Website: crate-barrel
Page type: billing-address
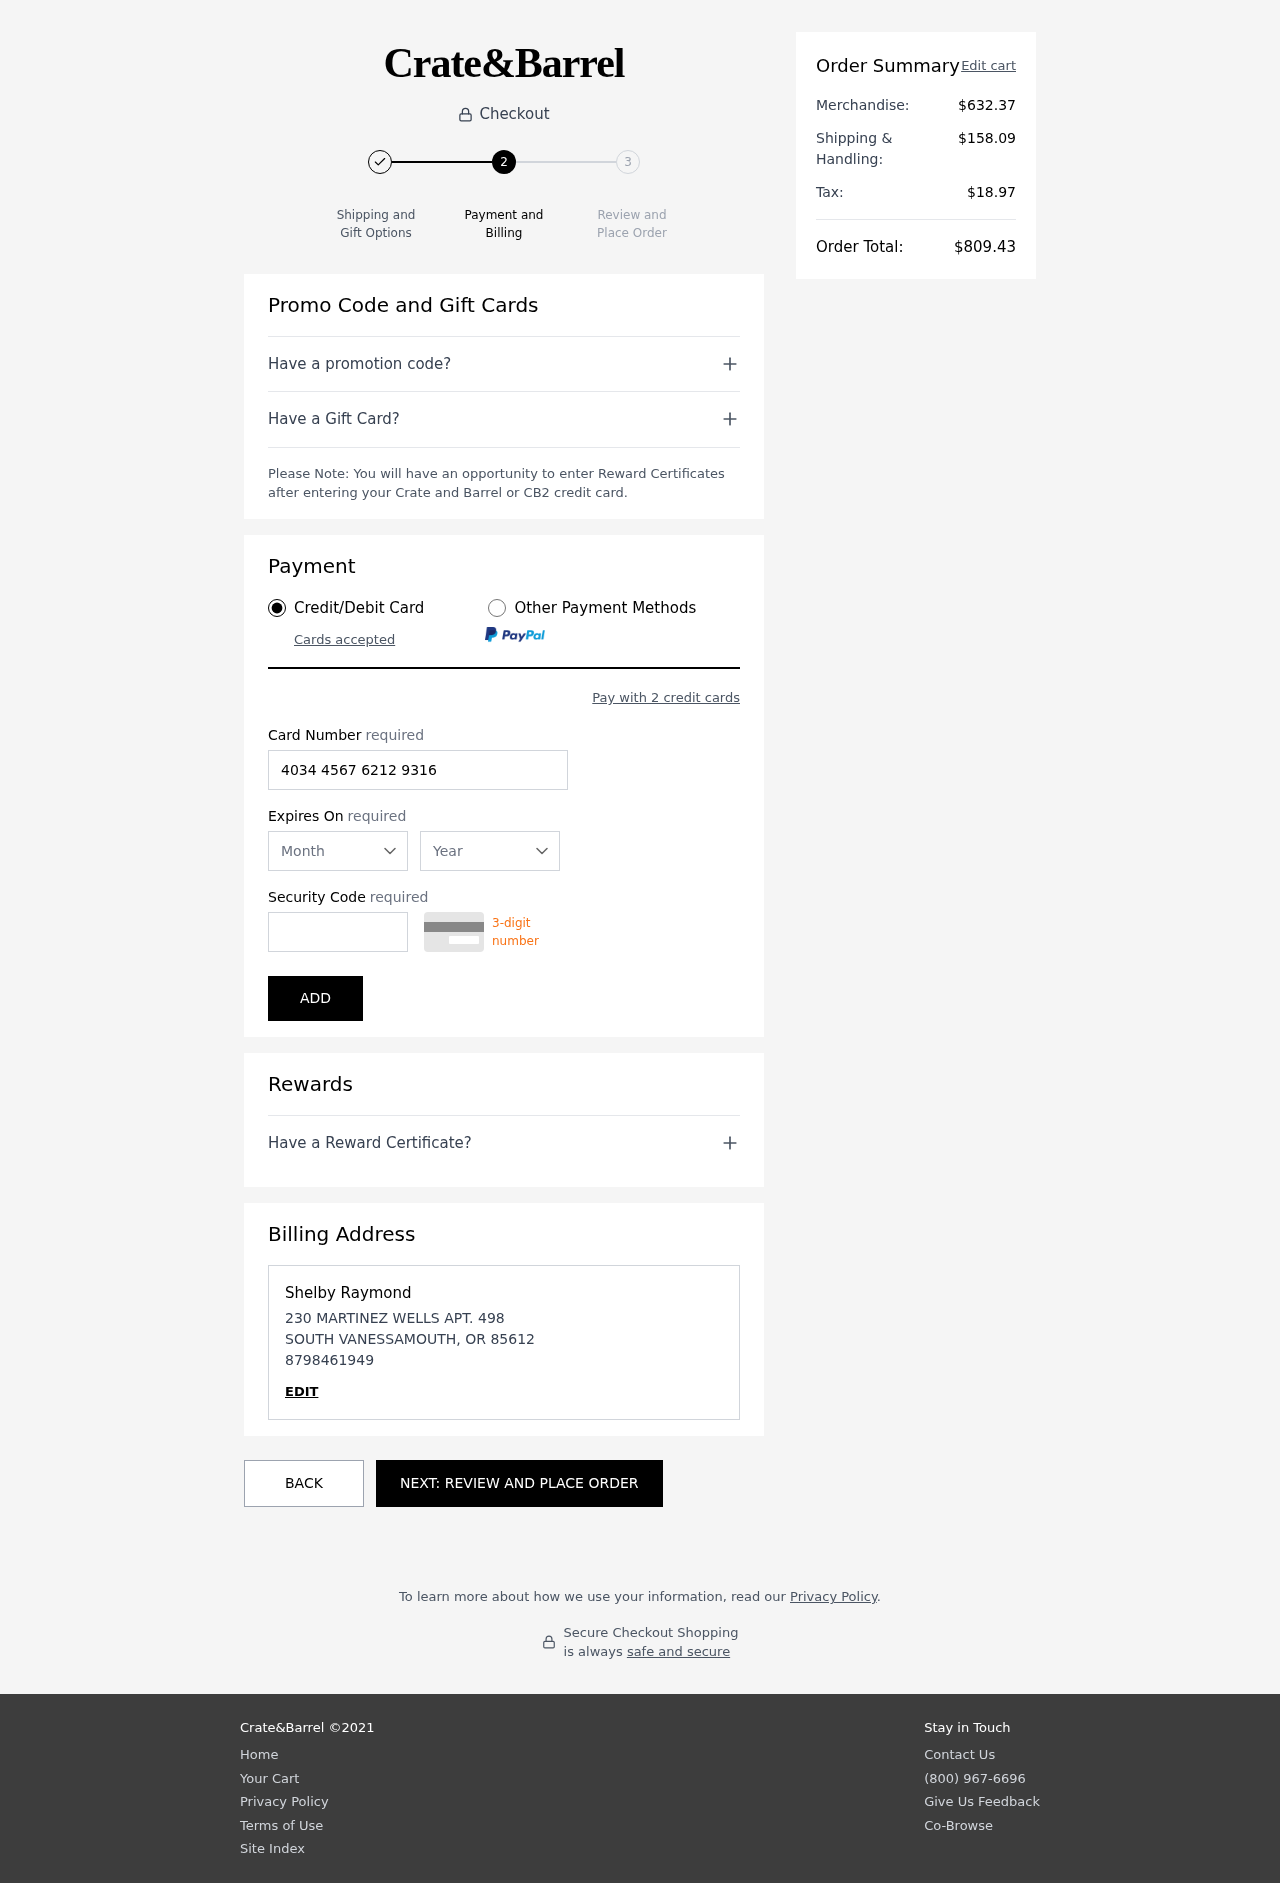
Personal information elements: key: PII_CARD_CVV
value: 831
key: PII_CARD_EXPIRY_MONTH
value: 10
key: PII_CARD_EXPIRY_YEAR
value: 29
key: PII_CARD_NUMBER
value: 4034 4567 6212 9316
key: PII_CITY
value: SOUTH VANESSAMOUTH
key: PII_FULLNAME
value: Shelby Raymond
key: PII_PHONE
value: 8798461949
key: PII_POSTCODE
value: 85612
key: PII_STATE_ABBR
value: OR
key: PII_STREET
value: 230 MARTINEZ WELLS APT. 498
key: PII_FIRSTNAME
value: Shelby
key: PII_LASTNAME
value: Raymond
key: PII_DOB_YEAR
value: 1949
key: PII_PHONE_LINE
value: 1949
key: PII_PHONE_SUFFIX
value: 1949
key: PII_POSTCODE_FULL
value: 85612
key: PII_PHONE2
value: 8798461949
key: PII_PHONE3
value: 8798461949
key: PII_FULLNAME2
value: Shelby Raymond
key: PII_FULLNAME3
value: Shelby Raymond
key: PII_FIRSTNAME2
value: Shelby
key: PII_FIRSTNAME3
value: Shelby
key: PII_LASTNAME2
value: Raymond
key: PII_LASTNAME3
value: Raymond
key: PII_FIRSTNAME_DERIVED
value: Shelby
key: PII_LASTNAME_DERIVED
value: Raymond
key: PII_DOB_YEAR_NUMERIC
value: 1949
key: PII_PHONE_NUMERIC
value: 8798461949
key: PII_PHONE_LINE_NUMERIC
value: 1949
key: PII_PHONE_SUFFIX_NUMERIC
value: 1949
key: PII_POSTCODE_NUMERIC
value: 85612
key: PII_PHONE2_NUMERIC
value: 8798461949
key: PII_PHONE3_NUMERIC
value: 8798461949
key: PII_FULLNAME_DERIVED
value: Shelby Raymond
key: PII_NAME_FULL_DERIVED
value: Shelby Raymond
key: PII_PHONE_DIGITS
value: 8798461949
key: PII_PHONE_LAST4
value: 1949
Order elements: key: ORDER_SUBTOTAL
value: $632.37
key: ORDER_SHIPPING_COST
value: $158.09
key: ORDER_TAX
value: $18.97
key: ORDER_TOTAL
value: $809.43